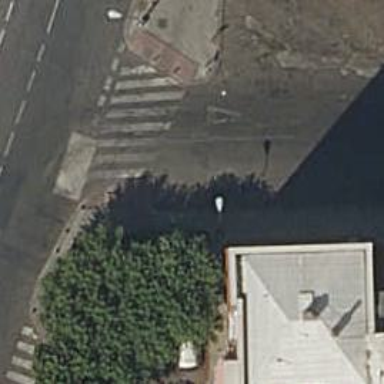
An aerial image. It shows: Marked road crossing.